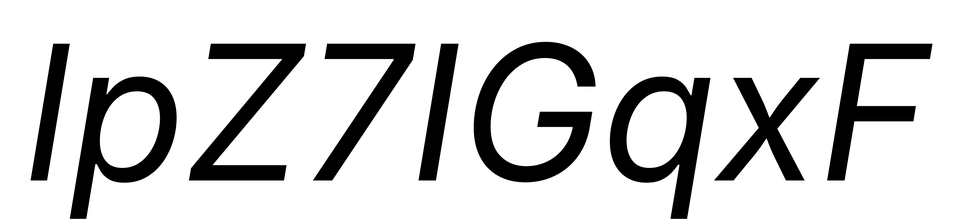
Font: Inter-Italic_Italic